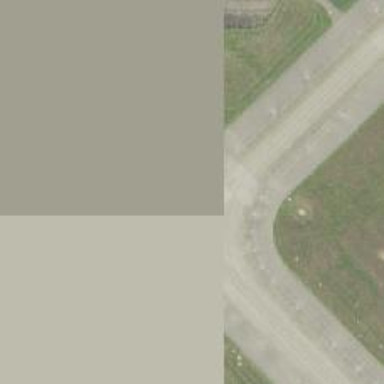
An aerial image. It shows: Image of taxiway at airport.